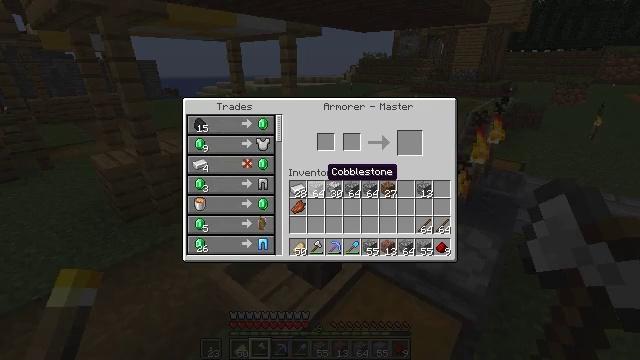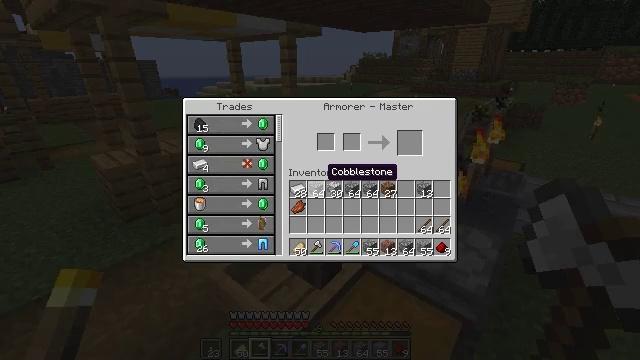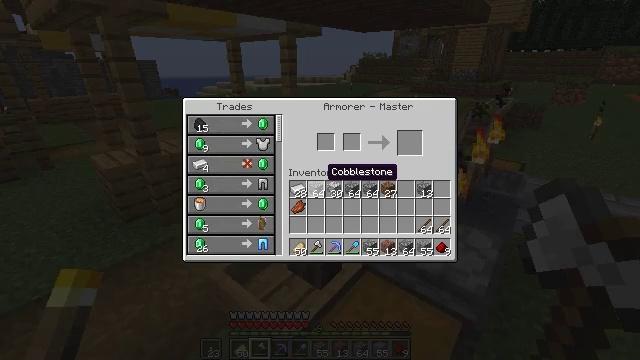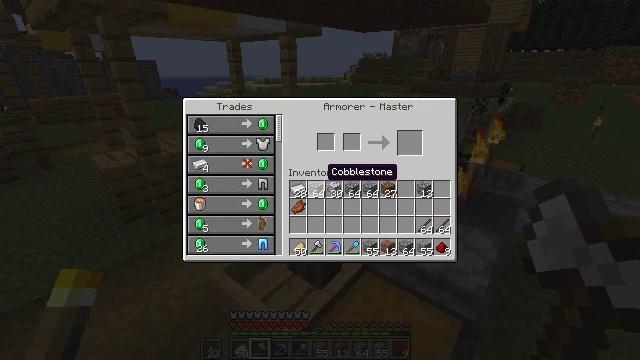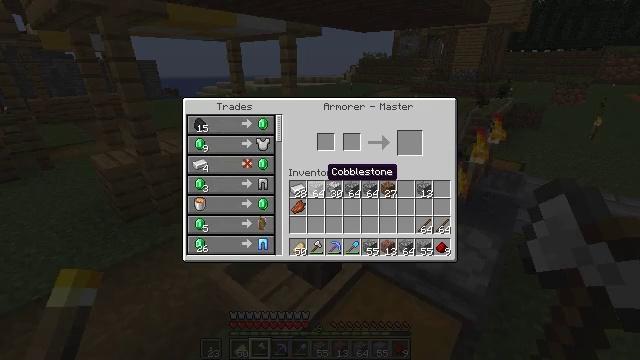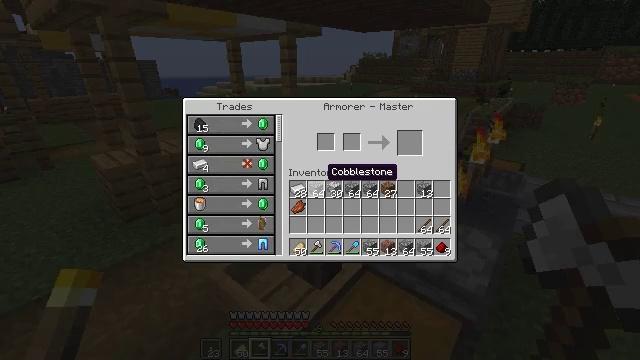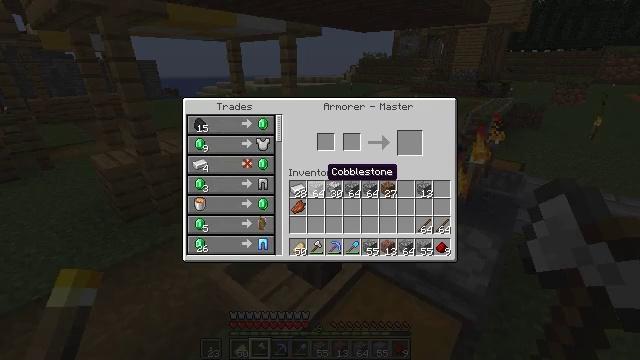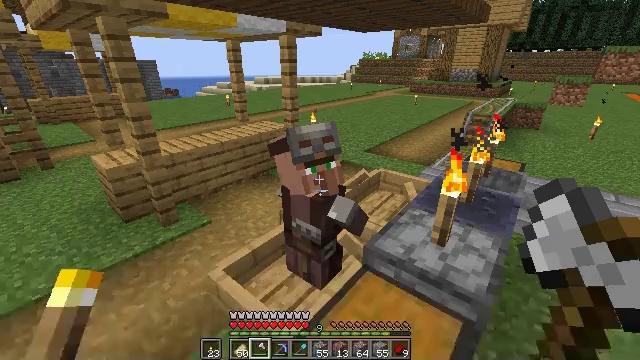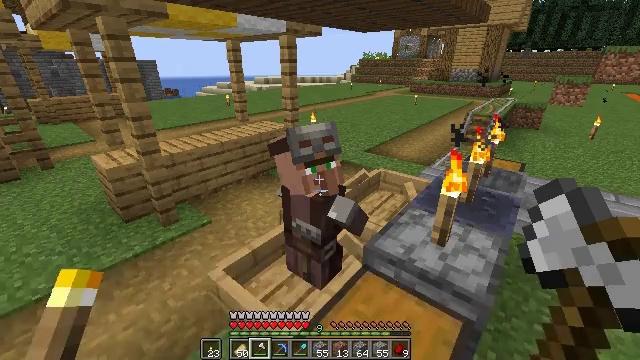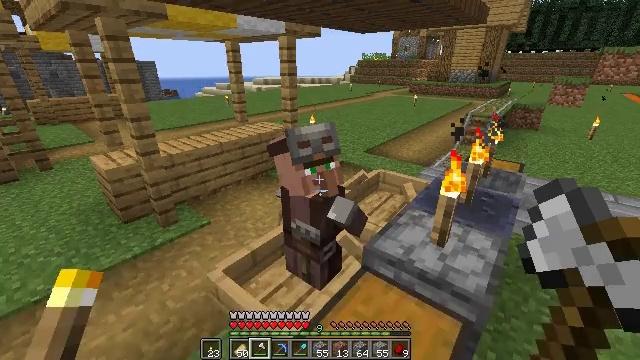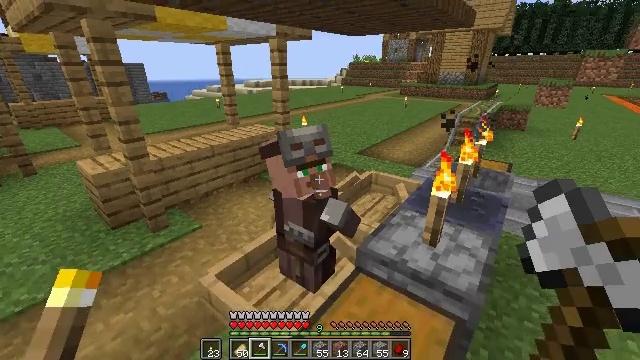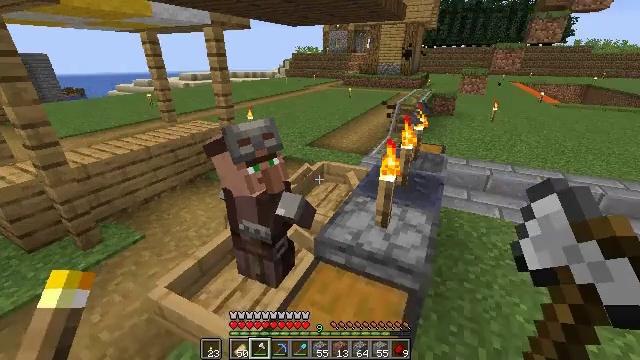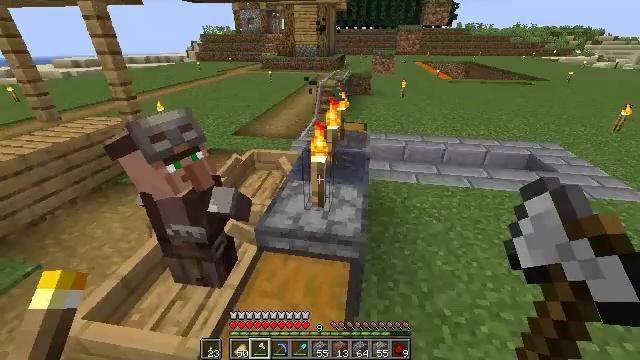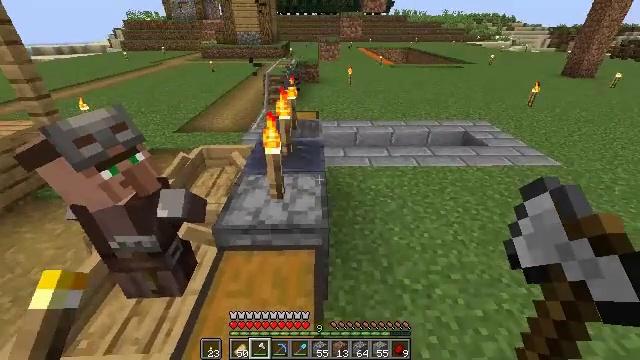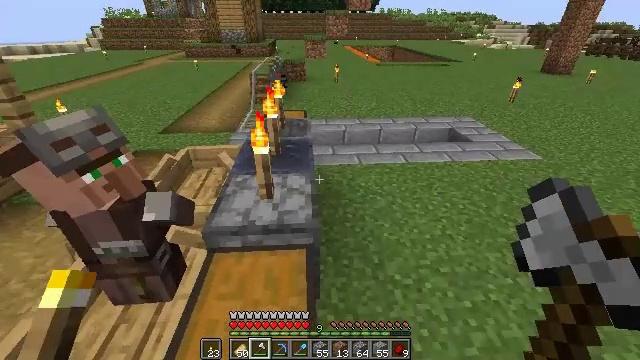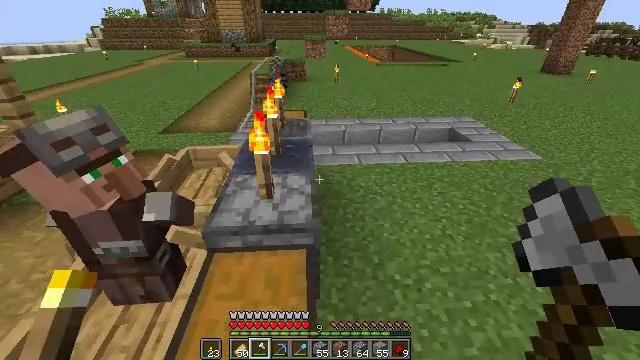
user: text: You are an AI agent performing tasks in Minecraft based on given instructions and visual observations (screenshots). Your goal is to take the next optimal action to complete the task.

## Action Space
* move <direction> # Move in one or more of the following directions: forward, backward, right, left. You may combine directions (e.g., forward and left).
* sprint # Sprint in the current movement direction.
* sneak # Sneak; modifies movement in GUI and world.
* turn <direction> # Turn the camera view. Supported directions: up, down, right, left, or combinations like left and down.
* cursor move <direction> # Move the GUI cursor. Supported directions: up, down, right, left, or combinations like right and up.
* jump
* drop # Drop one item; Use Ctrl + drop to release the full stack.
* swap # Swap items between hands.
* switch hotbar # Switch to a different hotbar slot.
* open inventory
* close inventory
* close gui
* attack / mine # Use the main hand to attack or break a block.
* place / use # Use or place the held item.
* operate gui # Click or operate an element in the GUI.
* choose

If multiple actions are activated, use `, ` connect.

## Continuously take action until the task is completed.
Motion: motion action
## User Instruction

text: Make rails on the crafting table.
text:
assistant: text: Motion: no_op
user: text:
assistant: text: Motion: no_op
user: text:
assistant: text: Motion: no_op
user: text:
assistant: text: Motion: no_op
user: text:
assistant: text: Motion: no_op
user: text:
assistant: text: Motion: no_op
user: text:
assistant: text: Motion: no_op
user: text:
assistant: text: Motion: close gui
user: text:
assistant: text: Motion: no_op
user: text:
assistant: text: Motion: turn right
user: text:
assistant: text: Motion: turn right and down
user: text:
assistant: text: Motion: turn right and down
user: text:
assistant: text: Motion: turn right and down
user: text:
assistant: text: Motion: turn right
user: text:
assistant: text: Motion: move forward
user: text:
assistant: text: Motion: move forward
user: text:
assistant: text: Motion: move forward, turn left
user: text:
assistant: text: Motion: move forward, turn left
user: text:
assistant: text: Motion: move forward and move right, turn left
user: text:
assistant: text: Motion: move forward and move right, turn left
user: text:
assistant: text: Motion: move forward and move right, turn left
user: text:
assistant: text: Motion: move forward and move right, turn left
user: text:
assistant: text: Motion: move forward and move right, turn left
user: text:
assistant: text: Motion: move forward and move right, turn left
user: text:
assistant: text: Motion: move forward and move right
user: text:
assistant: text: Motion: move forward and move right
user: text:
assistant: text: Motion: move forward and move right
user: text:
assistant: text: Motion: move forward and move right, turn left
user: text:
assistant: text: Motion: move forward and move right, turn left
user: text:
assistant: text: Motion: move forward and move right, turn left